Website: bh-photo
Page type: review-order
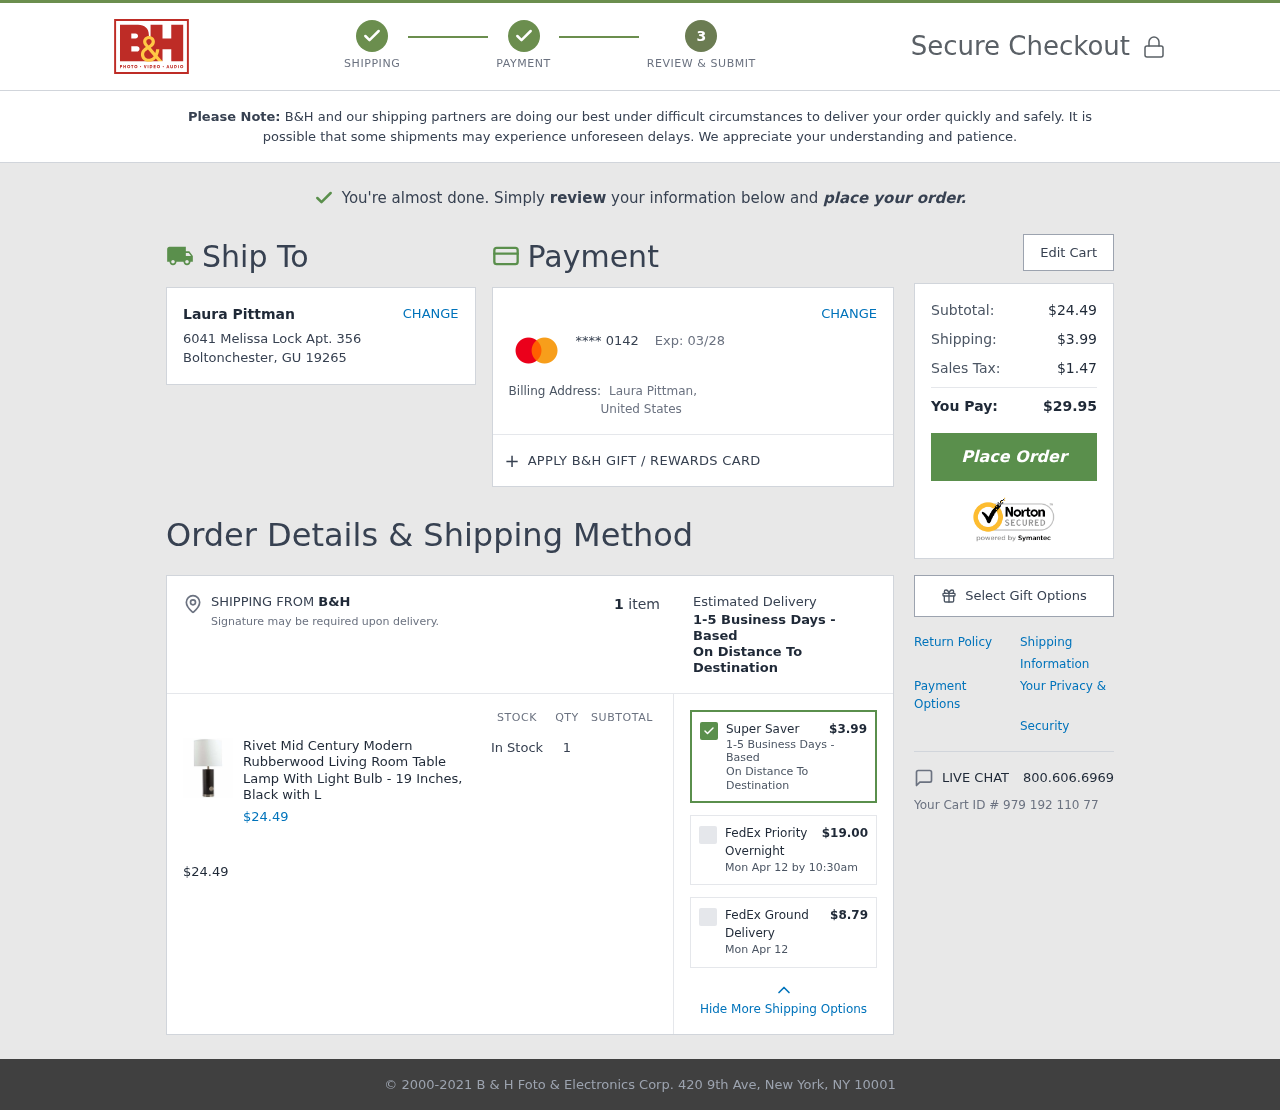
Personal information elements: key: PII_CARD_EXPIRY
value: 03/28
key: PII_CARD_LAST4
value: **** 0142
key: PII_CITY
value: Boltonchester
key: PII_COUNTRY
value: United States
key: PII_FULLNAME
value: Laura Pittman
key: PII_FULLNAME2
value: Laura Pittman
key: PII_POSTCODE
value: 19265
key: PII_STATE_ABBR
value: GU
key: PII_STREET
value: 6041 Melissa Lock Apt. 356
Product elements: key: PRODUCT1_NAME
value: Rivet Mid Century Modern Rubberwood Living Room Table Lamp With Light Bulb - 19 Inches, Black with L
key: PRODUCT1_PRICE
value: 24.49
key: PRODUCT1_QUANTITY
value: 1
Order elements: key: ORDER_NUM_ITEMS
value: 1
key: ORDER_SUBTOTAL
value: $24.49
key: ORDER_SHIPPING_COST
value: $3.99
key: ORDER_DELIVERY_DATE
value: Mon Apr 12 by 10:30am
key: ORDER_DELIVERY_DATE2
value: Mon Apr 12
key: ORDER_TAX
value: $1.47
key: ORDER_TOTAL
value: $29.95
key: ORDER_ID
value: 979 192 110 77